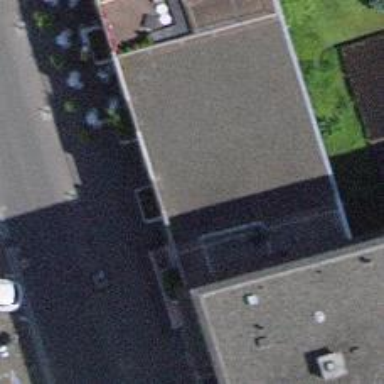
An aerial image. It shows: Cafe.